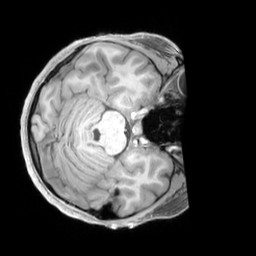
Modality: T1w
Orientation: axial
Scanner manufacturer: siemens
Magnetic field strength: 3 T
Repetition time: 2.3 s
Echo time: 0.00226 s